Question: I Have been working on a small app, which can calculate complex numbers for me (division, subtraction, multiplying etc.). I have no apparent compile errors, but when i run the program I get a bunch of run-time errors which I can't understand or know how to fix. Am i missing something obvious? This is my code:
'''
package complex.OliverV;
import android.app.Activity;
import android.os.Bundle;
import android.view.View;
import android.widget.Button;
import android.widget.TextView;
import android.widget.RadioButton;
import android.widget.EditText;
public class ComplexNumbersActivity extends Activity {
Button Check;
RadioButton plus, minus, multiply, div;
EditText X1,X2,Y1,Y2;
TextView Ans;
int sign;
@Override
public void onCreate(Bundle savedInstanceState) {
super.onCreate(savedInstanceState);
setContentView(R.layout.main);
Check = (Button) findViewById(R.id.Check);
plus = (RadioButton) findViewById(R.id.plus);
minus = (RadioButton) findViewById(R.id.minus);
multiply = (RadioButton) findViewById(R.id.multiply);
div = (RadioButton) findViewById(R.id.div);
Ans = (TextView) findViewById(R.id.Ans);
plus.setOnClickListener(new View.OnClickListener(){
@Override
public void onClick(View v) {
// TODO Auto-generated method stub
sign=1;
}
});
minus.setOnClickListener(new View.OnClickListener(){
@Override
public void onClick(View v) {
// TODO Auto-generated method stub
sign=2;
}
});
multiply.setOnClickListener(new View.OnClickListener(){
@Override
public void onClick(View v) {
// TODO Auto-generated method stub
sign=3;
}
});
div.setOnClickListener(new View.OnClickListener(){
@Override
public void onClick(View v) {
// TODO Auto-generated method stub
sign=4;
}
});
Check.setOnClickListener(new View.OnClickListener(){
String xs=X1.getText().toString();
String xss=X2.getText().toString();
String ys=Y1.getText().toString();
String yss=Y2.getText().toString();
double x3,y3;
@Override
public void onClick(View v) {
// TODO Auto-generated method stub
if(xs!="" && xss!="" && ys!="" && yss!="")
{
double x1=Double.parseDouble(xs);
double x2=Double.parseDouble(xss);
double y1=Double.parseDouble(ys);
double y2=Double.parseDouble(yss);
switch(sign)
{
case(1):
{
x3=x1+x2;
y3=y1+y2;
}
case(2):
{
x3=x1-x2;
y3=y1-y2;
}
case(3):
{
x3=(x1*x2-y1*y2);
y3=(x2*y1 + x1*y2);
}
case(4):
{
if(x2!=0 && y2!=0)
{
x3 = (x1 * x2 + y1 * y2) / (x2 * x2 + y2 * y2);
y3 = (x2 * y1 - x1 * y2) / (x2 * x2 + y2 * y2);
}
else
{
Ans.setText("Enter valid numbers!");
}
}
}
Ans.setText("x="+x3+"y="+y3);
}
else
{
Ans.setText("Enter valid numbers!");
}
}
});
}
}
'''
I am also adding a screenshot of the errors I get.
Im putting an image, because copying the text looks like a mess. Sorry for the long question and thank you to anyone who can take the time to help me out, I am very grateful for every bit of help. :)
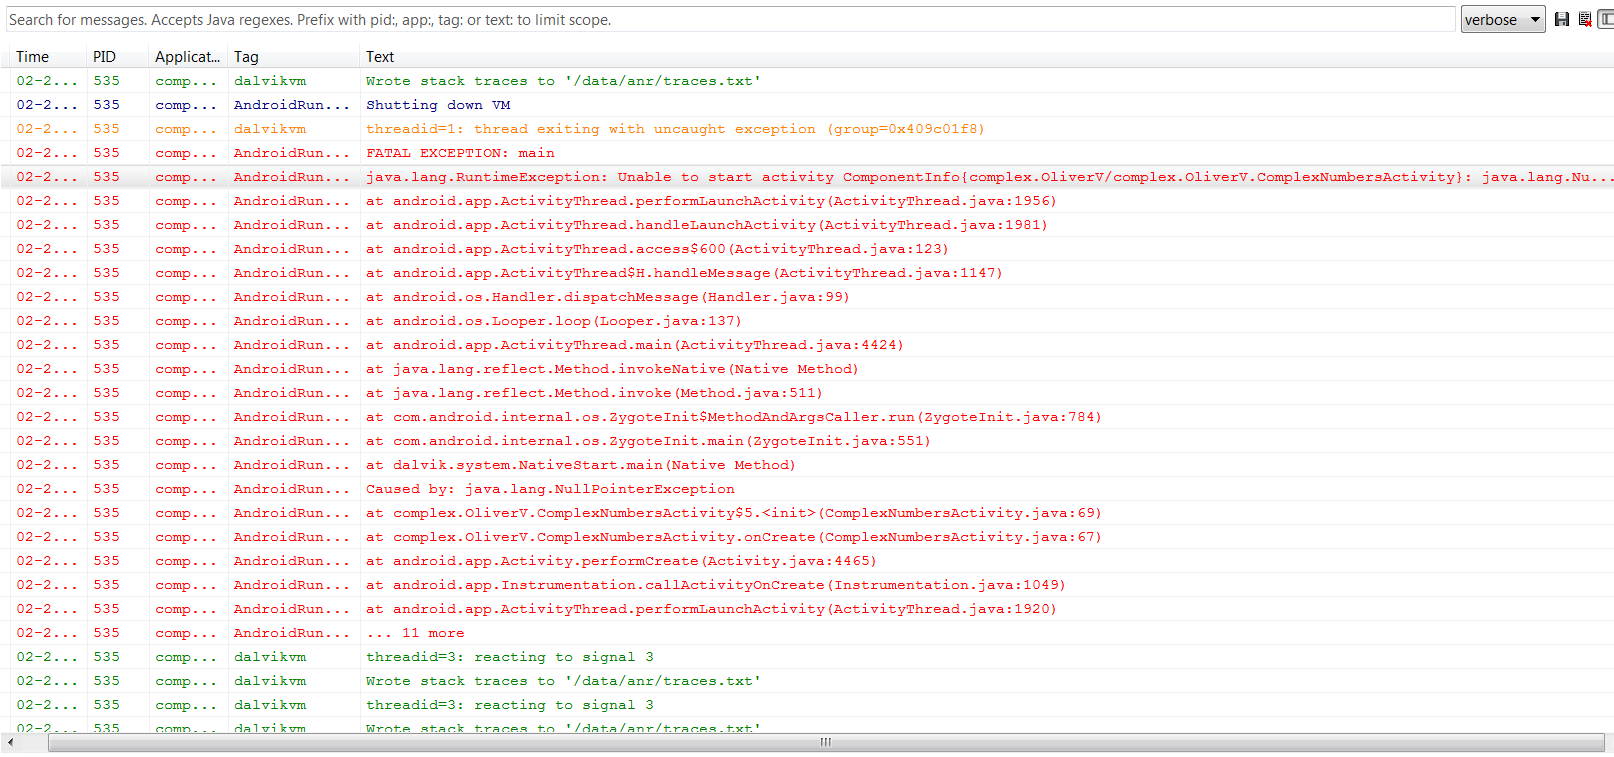
Answer: initialize 'X1,X2,Y1,Y2' in your 'onCreate()' as Ted Hopp mentioned in his answer and then
change this:
'''
if(xs!="" && xss!="" && ys!="" && yss!="")
'''
to:
'''
if( (xs != null && !xs.equal("")) &&
(xss != null && !xss.equal("")) &&
(ys !== null && !ys.equal("")) &&
(yss != null &&!yss.equal("")) )
'''